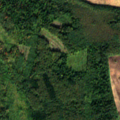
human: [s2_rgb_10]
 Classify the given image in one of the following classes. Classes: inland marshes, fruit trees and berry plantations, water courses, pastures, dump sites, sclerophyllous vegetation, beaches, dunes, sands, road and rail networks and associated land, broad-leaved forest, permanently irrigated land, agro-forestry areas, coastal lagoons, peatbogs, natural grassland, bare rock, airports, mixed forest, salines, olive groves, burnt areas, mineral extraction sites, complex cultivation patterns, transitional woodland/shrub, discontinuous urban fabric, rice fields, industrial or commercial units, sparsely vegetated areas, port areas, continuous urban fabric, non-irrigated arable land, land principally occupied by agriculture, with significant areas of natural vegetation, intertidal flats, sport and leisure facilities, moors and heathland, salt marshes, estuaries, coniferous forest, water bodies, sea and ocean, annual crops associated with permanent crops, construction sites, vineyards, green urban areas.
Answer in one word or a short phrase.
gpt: non-irrigated arable land, broad-leaved forest, mixed forest